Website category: sports
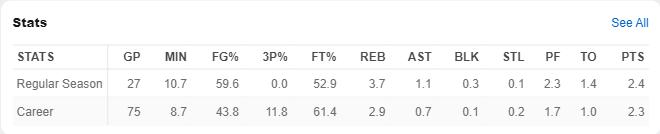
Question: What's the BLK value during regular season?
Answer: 0.3

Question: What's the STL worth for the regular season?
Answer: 0.1

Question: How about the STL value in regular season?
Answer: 0.1

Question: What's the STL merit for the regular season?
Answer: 0.1

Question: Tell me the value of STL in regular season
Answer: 0.1

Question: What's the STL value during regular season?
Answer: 0.1

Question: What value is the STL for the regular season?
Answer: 0.1

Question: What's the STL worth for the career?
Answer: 0.2

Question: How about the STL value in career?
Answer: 0.2

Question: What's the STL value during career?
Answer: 0.2

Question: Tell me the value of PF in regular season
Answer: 2.3

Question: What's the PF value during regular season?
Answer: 2.3

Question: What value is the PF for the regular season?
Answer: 2.3

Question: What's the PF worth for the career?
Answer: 1.7

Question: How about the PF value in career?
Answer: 1.7

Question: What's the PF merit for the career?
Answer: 1.7

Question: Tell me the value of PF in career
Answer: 1.7

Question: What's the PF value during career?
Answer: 1.7

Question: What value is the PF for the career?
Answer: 1.7

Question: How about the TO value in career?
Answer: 1.0

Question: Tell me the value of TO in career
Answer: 1.0

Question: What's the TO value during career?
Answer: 1.0

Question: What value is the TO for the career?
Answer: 1.0

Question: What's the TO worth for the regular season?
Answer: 1.4

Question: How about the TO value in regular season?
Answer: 1.4

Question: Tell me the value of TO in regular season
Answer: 1.4

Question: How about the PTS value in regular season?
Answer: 2.4

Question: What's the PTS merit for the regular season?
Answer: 2.4

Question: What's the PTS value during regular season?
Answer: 2.4

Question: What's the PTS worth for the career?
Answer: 2.3

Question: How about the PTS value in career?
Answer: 2.3

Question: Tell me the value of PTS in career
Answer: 2.3

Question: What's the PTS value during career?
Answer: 2.3